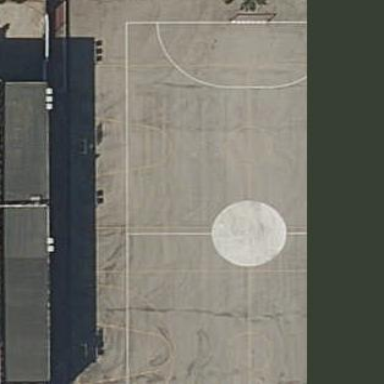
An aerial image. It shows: Soccer pitch for leisureland activities.